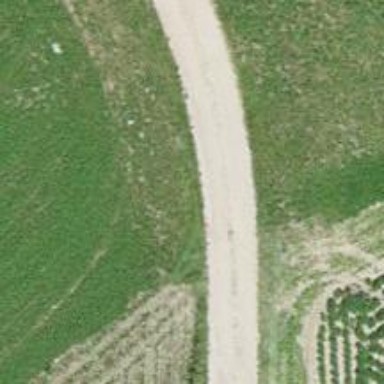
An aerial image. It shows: Track with fine gravel surface. The track has grade2 tracktype.